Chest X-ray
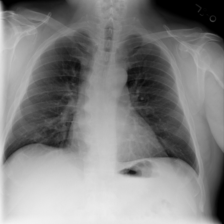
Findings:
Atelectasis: negative
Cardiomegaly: negative
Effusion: negative
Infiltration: negative
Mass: negative
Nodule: negative
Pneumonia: negative
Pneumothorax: negative
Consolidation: negative
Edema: negative
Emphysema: negative
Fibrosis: negative
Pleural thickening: negative
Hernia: negative